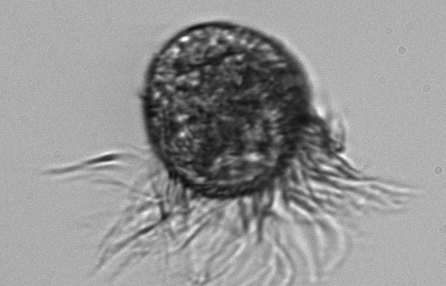
Label: Pelagostrobilidium